Question: I found this <URL> to generate icons. It works fine for the launcher icon but for action bar or notification icons it is not working. I put in my png file and want to generate the icons, but Asset Studio is only generating gray circles. Is there another tool to generate action bar and notification icons?

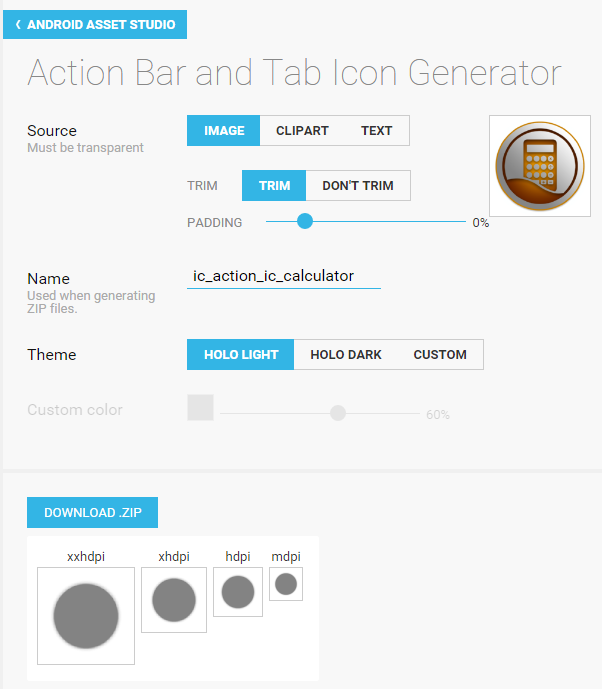
Answer: You can use a tool for creating generic icons in Asset Studio: <URL>.
To get it look like ActionBar Icon, you should make next actions:
1. Choose image
2. The size of image should stay at 24dip
3. Change padding to 4dip
4. Move foreground color thumb to 0%
5. That's it! Download .zip now.
The sizes of icons will be pretty the same as you can get them with ActionBar Icon Generator.
How it looks for me: